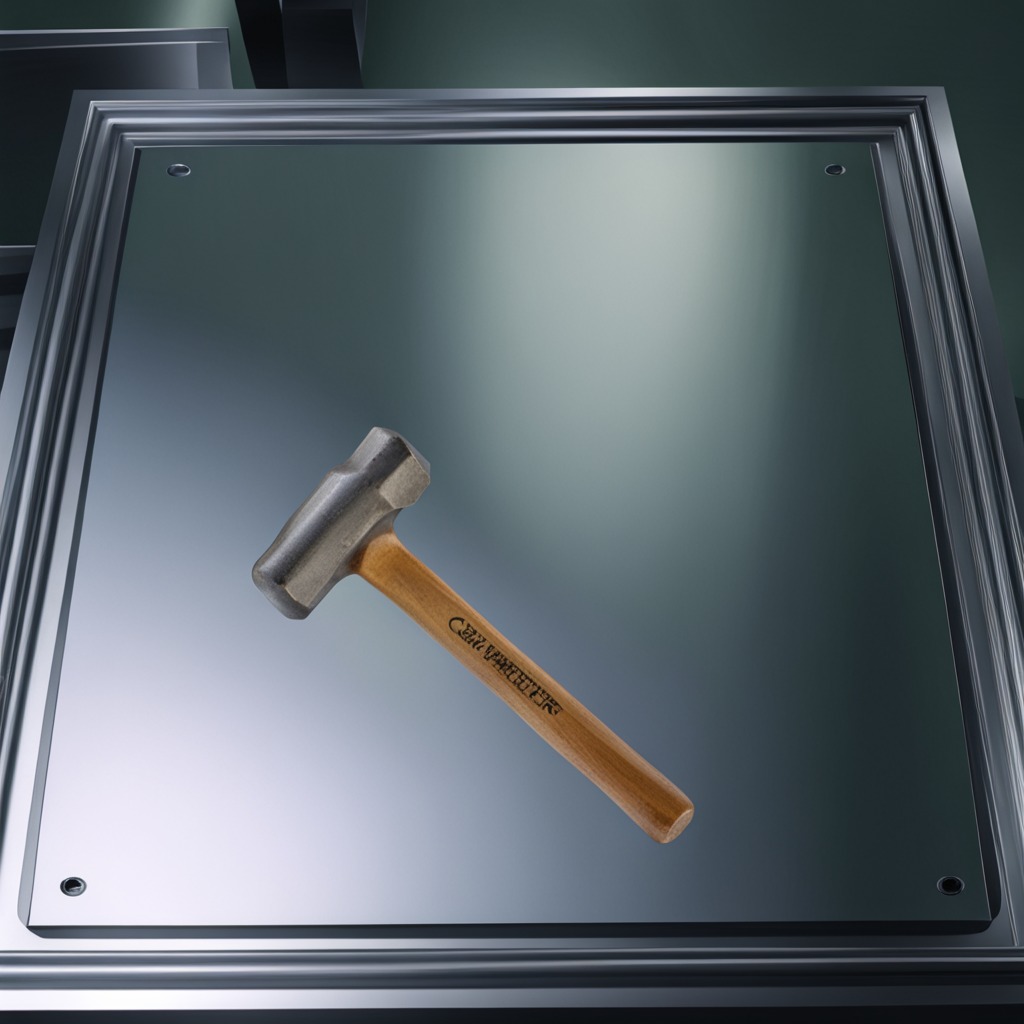
A hammer is lying on a metal table in a machine shop under fluorescent lights.